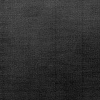
Atmospheric dust classification: dusty